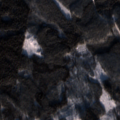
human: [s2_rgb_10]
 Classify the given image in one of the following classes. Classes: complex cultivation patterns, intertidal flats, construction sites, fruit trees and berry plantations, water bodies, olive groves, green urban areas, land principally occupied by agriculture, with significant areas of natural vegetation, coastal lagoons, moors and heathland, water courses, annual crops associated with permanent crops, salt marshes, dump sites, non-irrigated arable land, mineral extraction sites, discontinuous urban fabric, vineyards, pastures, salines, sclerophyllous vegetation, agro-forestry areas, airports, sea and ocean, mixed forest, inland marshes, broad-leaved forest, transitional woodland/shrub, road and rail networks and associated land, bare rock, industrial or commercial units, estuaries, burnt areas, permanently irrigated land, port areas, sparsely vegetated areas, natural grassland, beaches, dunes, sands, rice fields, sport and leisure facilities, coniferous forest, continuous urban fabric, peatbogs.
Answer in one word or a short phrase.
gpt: coniferous forest, mixed forest